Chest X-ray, AP view. Patient: 46 years old, sex M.
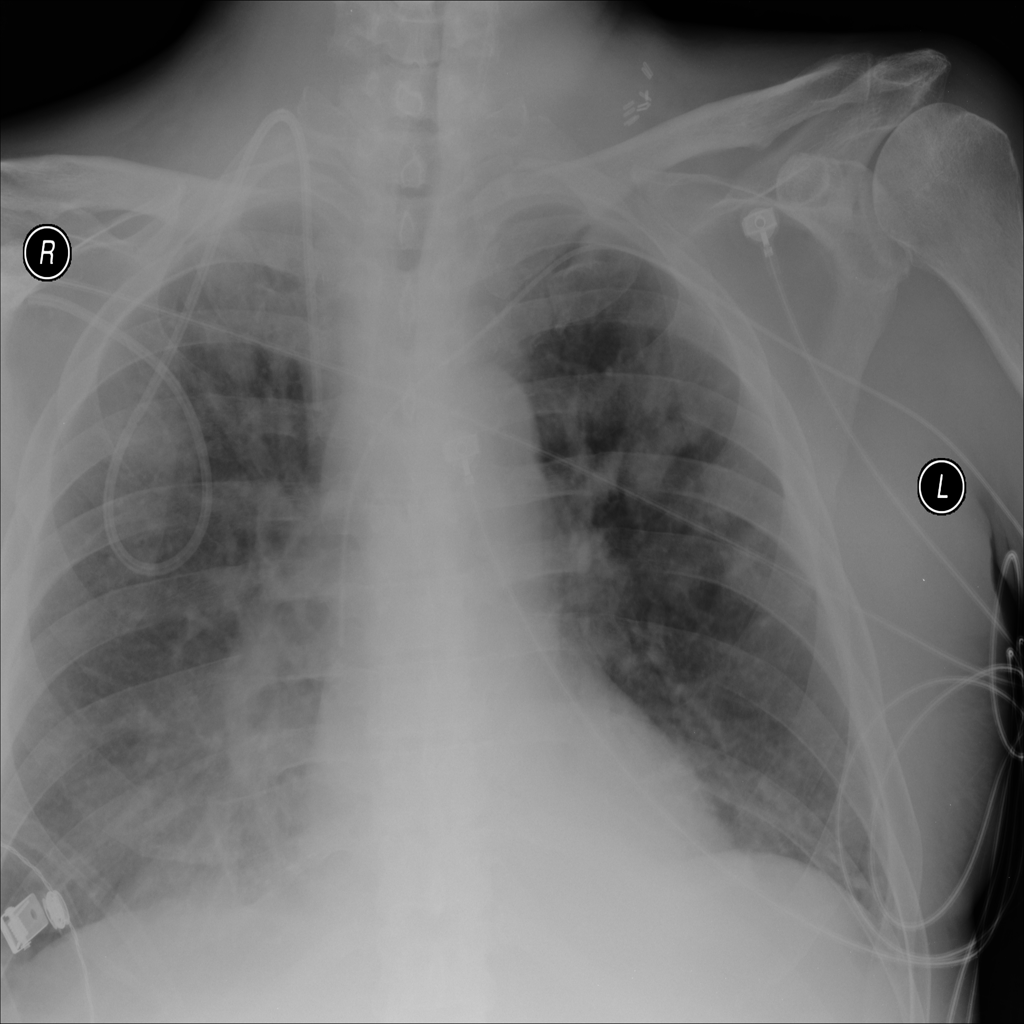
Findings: Infiltration